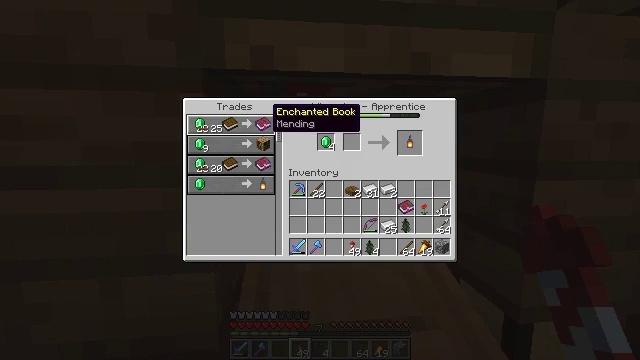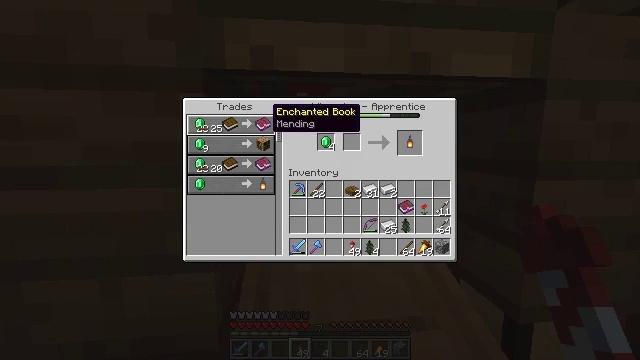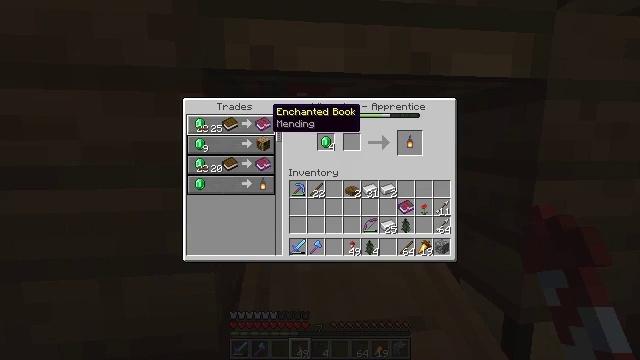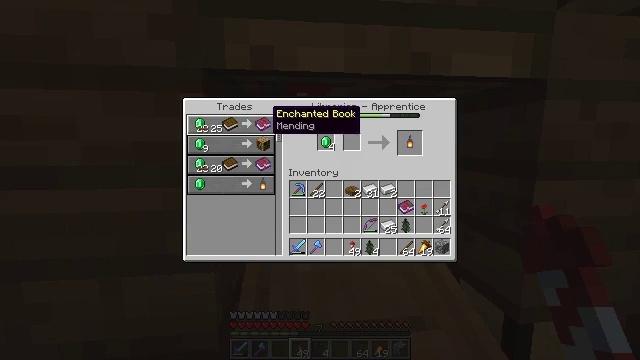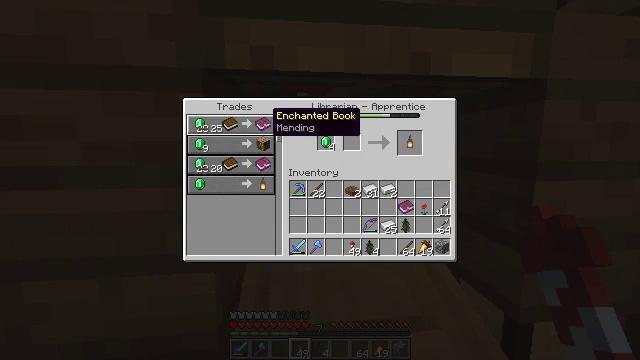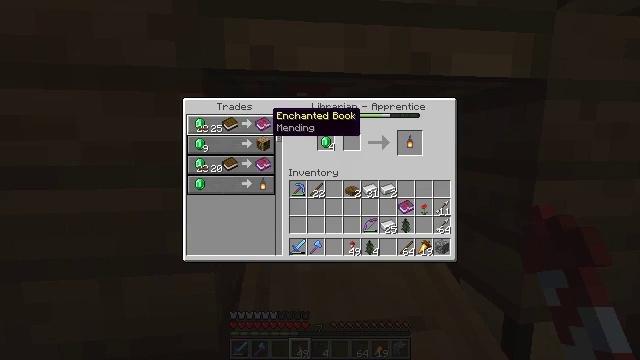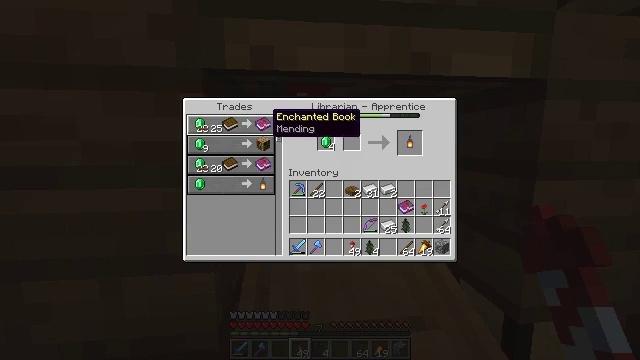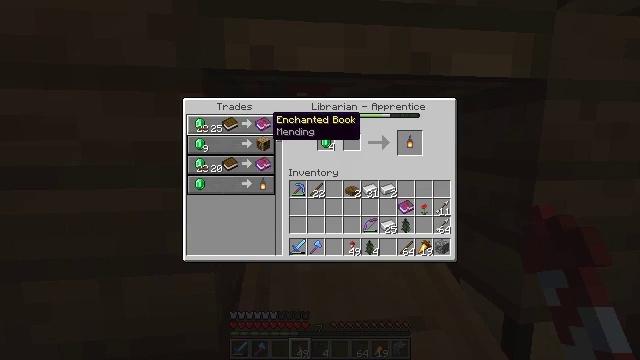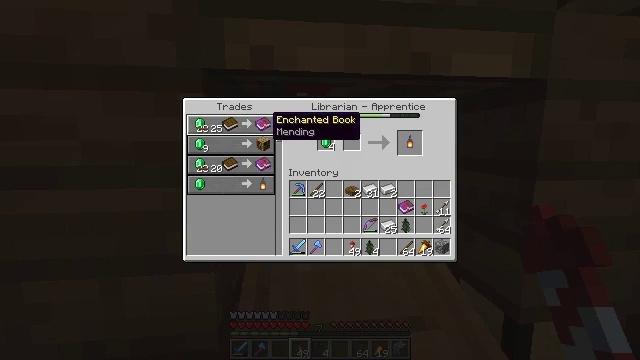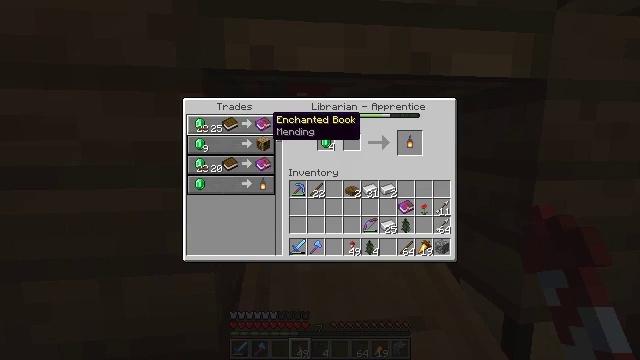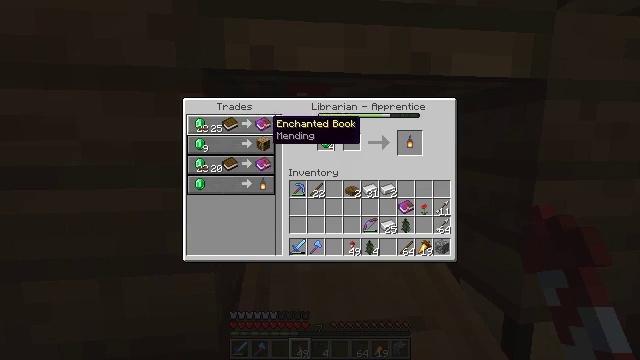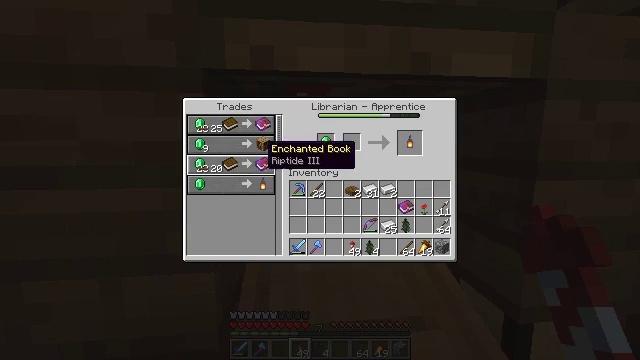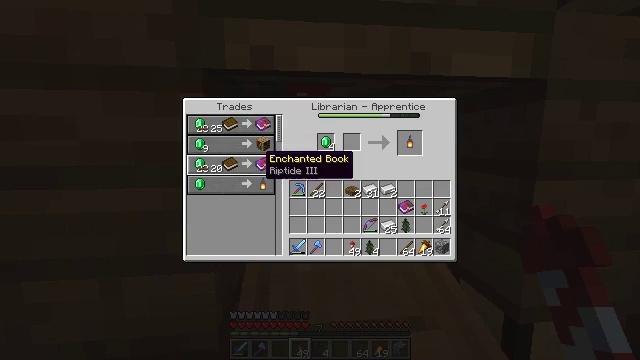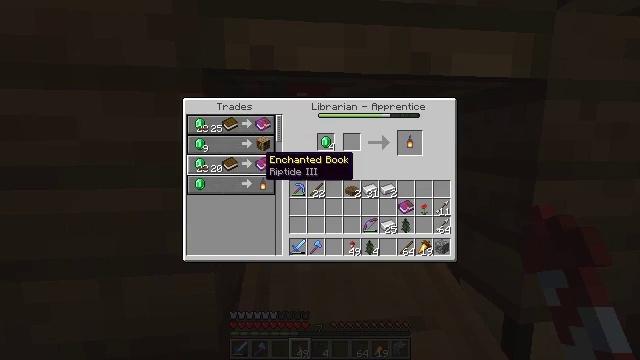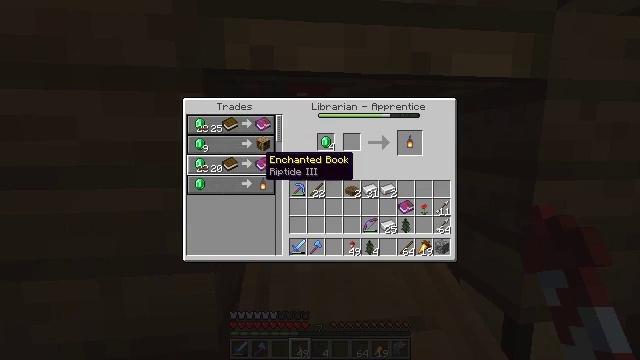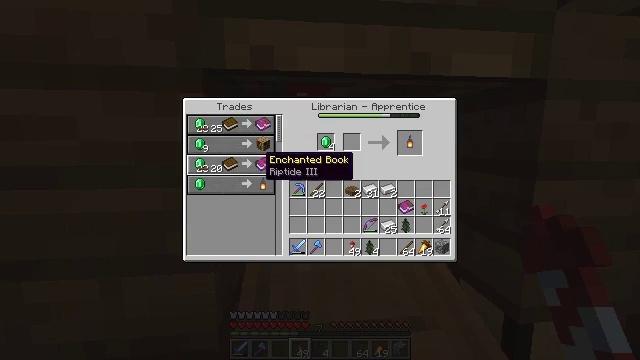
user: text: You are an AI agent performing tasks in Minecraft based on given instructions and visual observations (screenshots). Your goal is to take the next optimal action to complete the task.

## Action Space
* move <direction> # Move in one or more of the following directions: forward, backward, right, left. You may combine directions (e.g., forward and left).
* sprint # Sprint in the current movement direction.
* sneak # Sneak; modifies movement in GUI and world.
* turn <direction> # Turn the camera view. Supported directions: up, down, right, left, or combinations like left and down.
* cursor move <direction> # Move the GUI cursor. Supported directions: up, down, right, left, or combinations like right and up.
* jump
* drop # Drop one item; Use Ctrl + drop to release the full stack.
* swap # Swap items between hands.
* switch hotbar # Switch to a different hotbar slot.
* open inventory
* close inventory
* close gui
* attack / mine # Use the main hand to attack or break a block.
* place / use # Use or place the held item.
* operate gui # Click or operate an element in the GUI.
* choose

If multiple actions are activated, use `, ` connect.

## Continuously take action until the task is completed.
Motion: motion action
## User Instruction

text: Remove an enchanted book from the inventory.
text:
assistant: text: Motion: no_op
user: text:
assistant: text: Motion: no_op
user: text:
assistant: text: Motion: no_op
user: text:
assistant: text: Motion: no_op
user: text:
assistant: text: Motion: no_op
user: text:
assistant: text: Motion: no_op
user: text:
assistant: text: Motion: no_op
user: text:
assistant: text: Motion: no_op
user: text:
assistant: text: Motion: no_op
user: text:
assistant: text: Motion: no_op
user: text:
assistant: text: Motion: cursor move down
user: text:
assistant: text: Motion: cursor move down
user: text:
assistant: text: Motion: no_op
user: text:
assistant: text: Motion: no_op
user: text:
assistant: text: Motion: no_op
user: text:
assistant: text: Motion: no_op
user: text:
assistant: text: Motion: no_op
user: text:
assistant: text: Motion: no_op
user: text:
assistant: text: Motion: no_op
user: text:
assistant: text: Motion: no_op
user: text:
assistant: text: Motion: no_op
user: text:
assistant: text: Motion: cursor move up
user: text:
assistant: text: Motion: cursor move up
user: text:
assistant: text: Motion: cursor move up
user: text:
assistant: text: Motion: no_op
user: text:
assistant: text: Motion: no_op
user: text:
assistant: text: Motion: no_op
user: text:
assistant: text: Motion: no_op
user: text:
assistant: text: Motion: no_op
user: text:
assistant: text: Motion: no_op